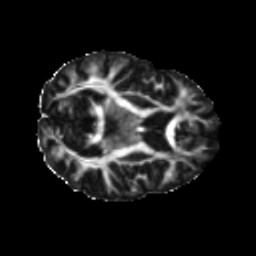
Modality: FA
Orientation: axial
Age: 22
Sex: female
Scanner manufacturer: ge
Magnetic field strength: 3 T
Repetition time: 7.8 s
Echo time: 0.0606 s